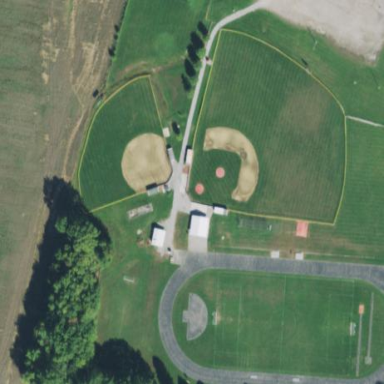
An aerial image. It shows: Baseball pitch for leisure land.